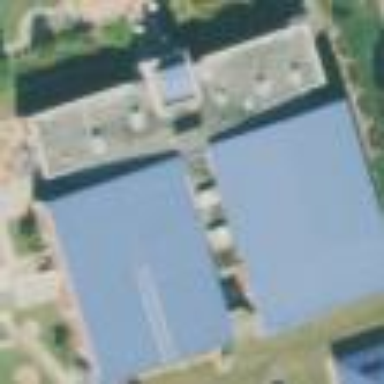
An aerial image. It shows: Community centre building.